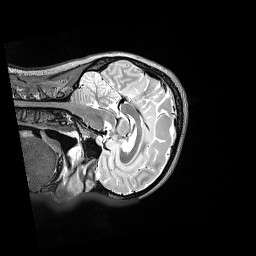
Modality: T2w
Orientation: sagittal
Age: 36
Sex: female